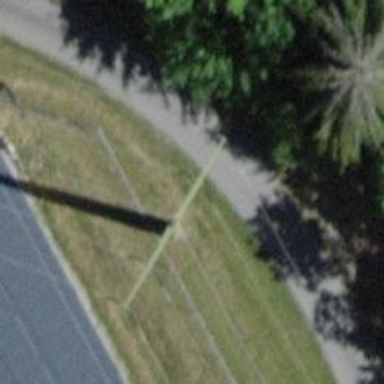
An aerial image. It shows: Power line in the image.